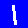
Digit: 1